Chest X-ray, PA view. Patient: 69 years old, sex F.
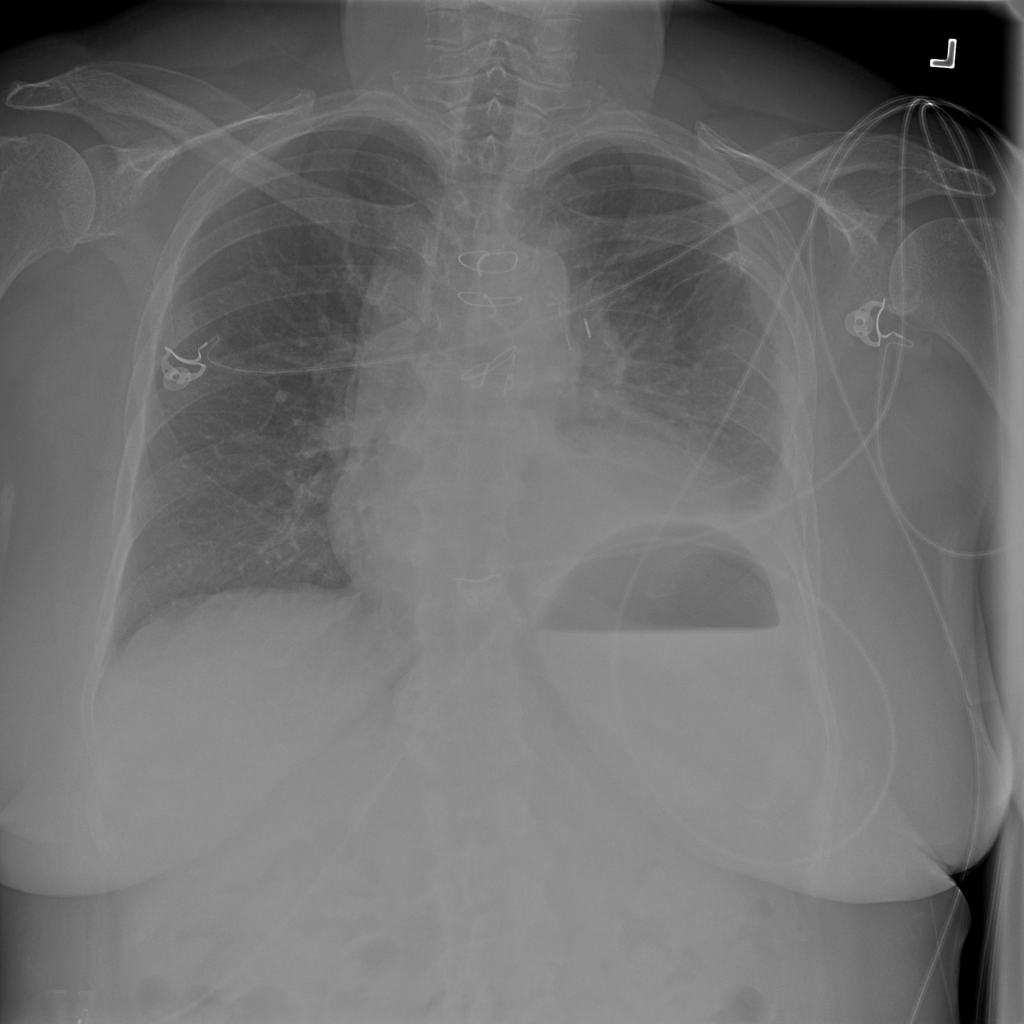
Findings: Effusion